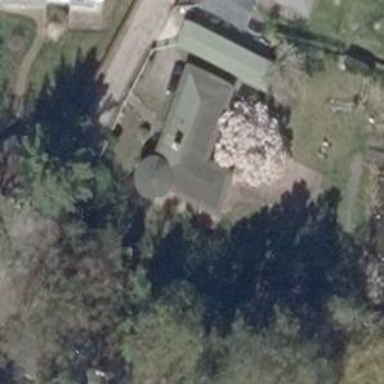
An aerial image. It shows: House with hipped roof.